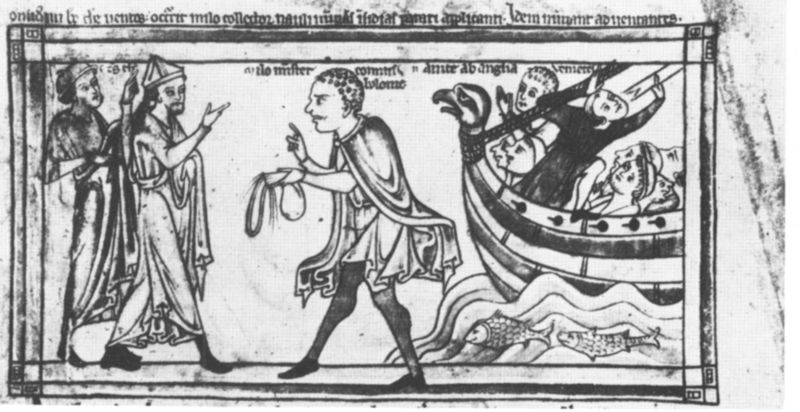
Titel: Das Leben des heiligen Thomas von Canterbury
Institution: Privatsammlung
Schlagwörter: mann, meer, umhang, vogel, wasser, see, ufer, frisur, hut, schwarz, weiss, zeichnung, bibel, kleidung, rahmen, gehen, gewand, haare, krone, boot, sack, schiff, schrift, wellen, fischer, mast, bug, sturm, bischof, könig, papst, socken, strümpfe, eckig, geld, schwarz weiss, streit, text, helm, beutel, rom, seefahrt, fisch, christus, jesus, mittelalter, bieten, übergabe, empfangen, bitte, miniatur, mittelalterlich, handschrift, schatz, fische, römisch, latein, fischfang, buchillustration, buchmalerei, schiffsbruch, mastbruch, sock, eintrag, odyssee, pharisäer, buchkunst, jonas, jona, fehde, bootsunglück, both, partus